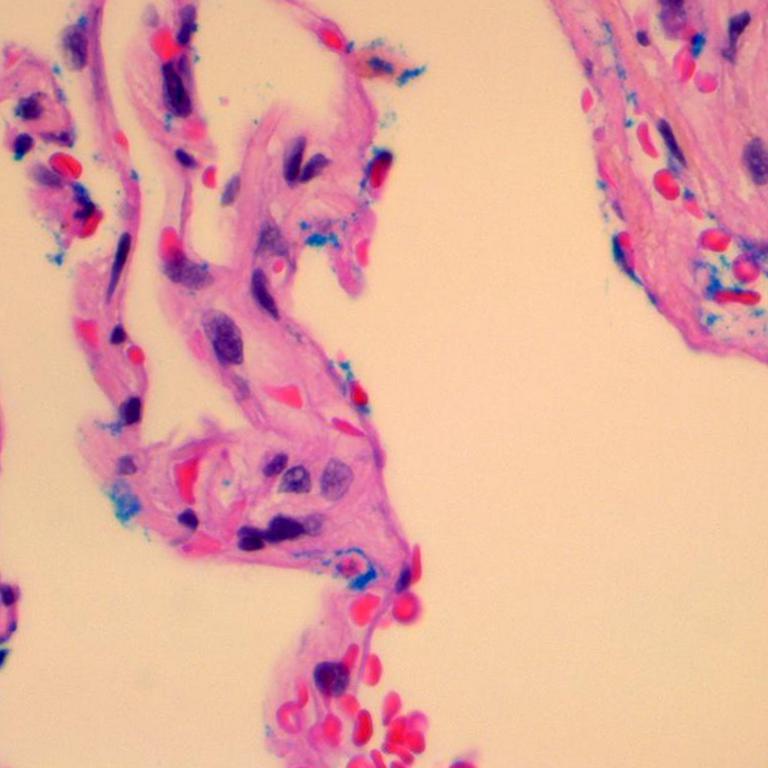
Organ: lung
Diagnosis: benign